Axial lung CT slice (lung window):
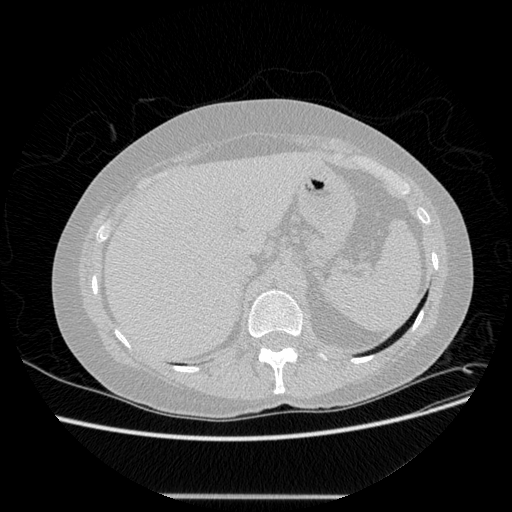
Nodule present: no